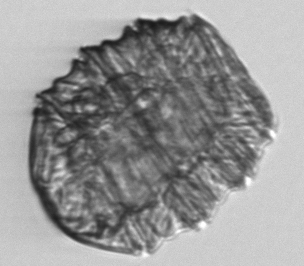
Label: Polykrikos